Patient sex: M
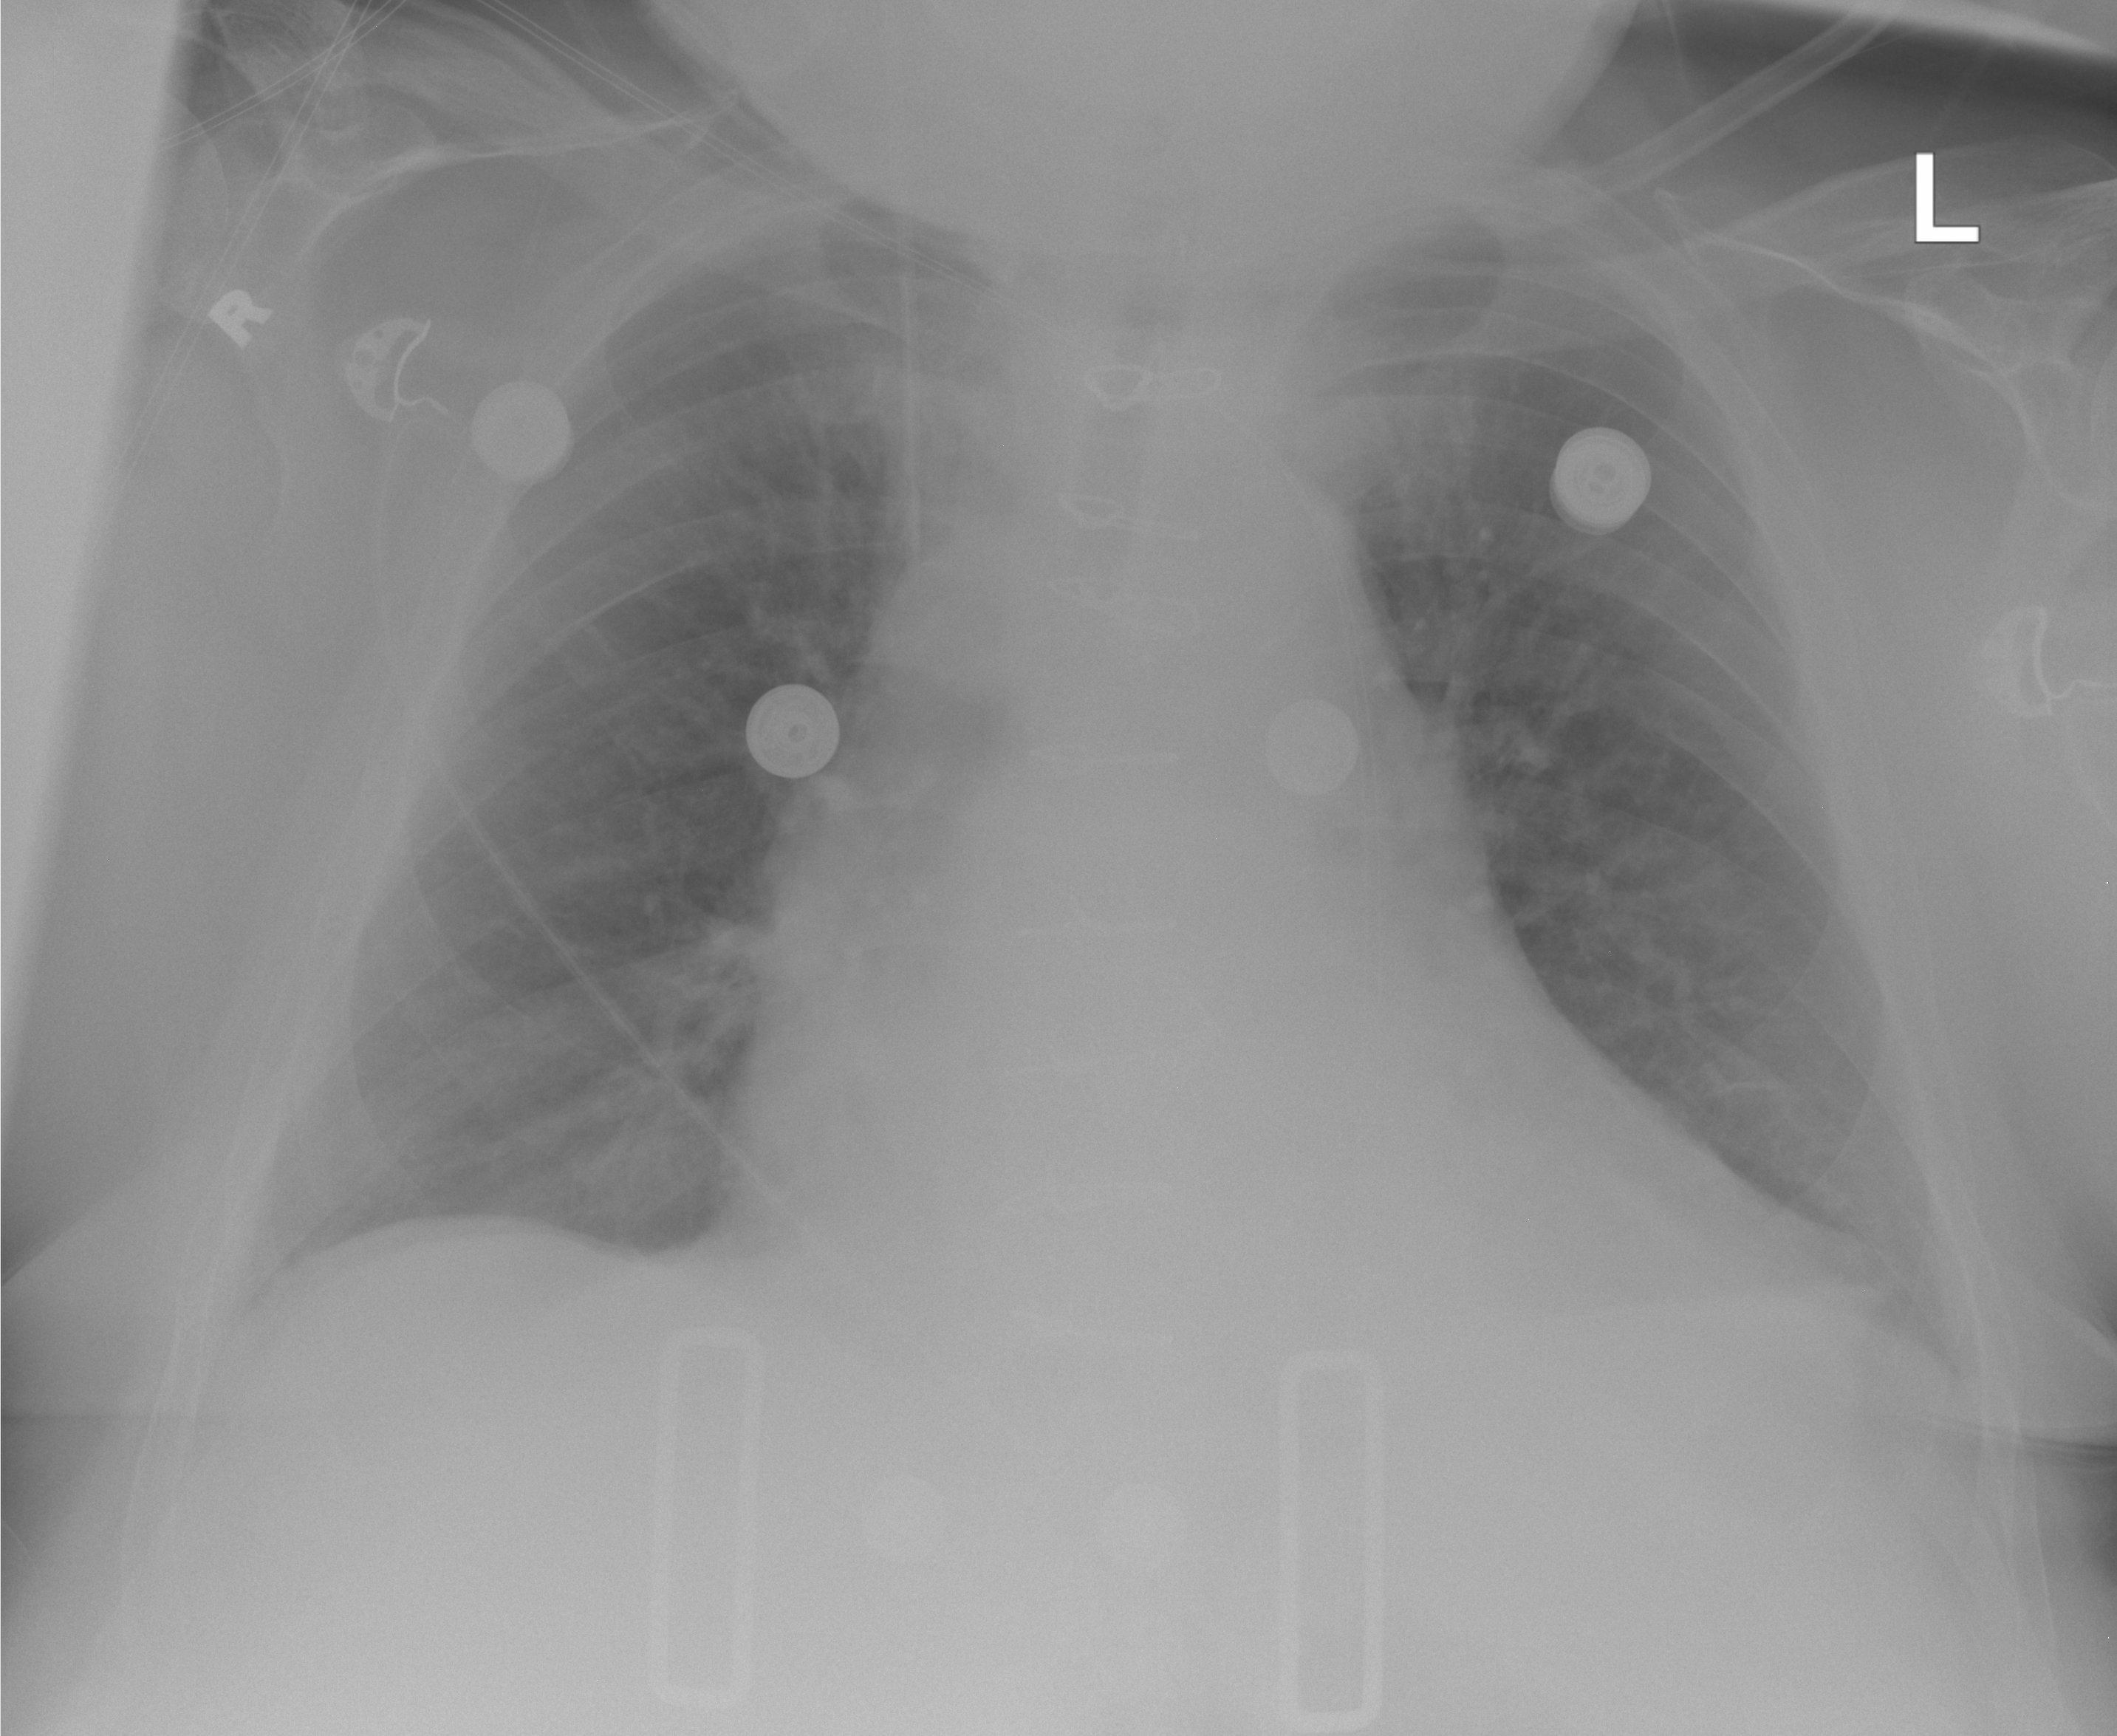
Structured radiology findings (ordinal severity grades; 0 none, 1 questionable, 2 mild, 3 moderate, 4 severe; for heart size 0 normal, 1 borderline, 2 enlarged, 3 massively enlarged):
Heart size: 2
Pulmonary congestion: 0
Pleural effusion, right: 0
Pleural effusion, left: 2
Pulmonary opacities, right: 0
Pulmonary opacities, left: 0
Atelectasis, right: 0
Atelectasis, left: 2